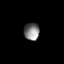
Tissue: prostate
Cell type: T cells
Senescence score: 0.3198
Nuclear area (px): 261
Mean DAPI intensity: 127.027